Here is the raw accelerometer signal from a rotor rig, plotted against time. Determine the machine's mechanical condition. Answer with exactly one of: normal, misalignment, unbalance, looseness.
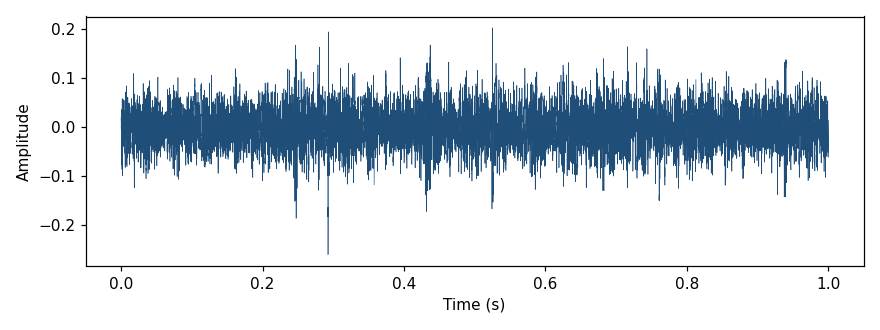
Answer: normal